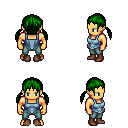
a pixel art fantasy rpg character, male body template, human, tanned skin, blue vest, teal pants, green twin-tailed hairstyle, brown shoes, four views (front, back, left, right), 2x2 character sprite sheet, small pixel art, hard edges, no anti-aliasing